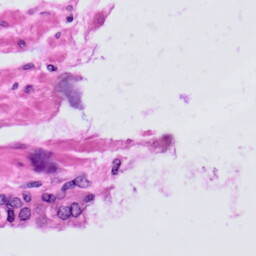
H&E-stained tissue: Prostate